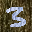
Label: 3